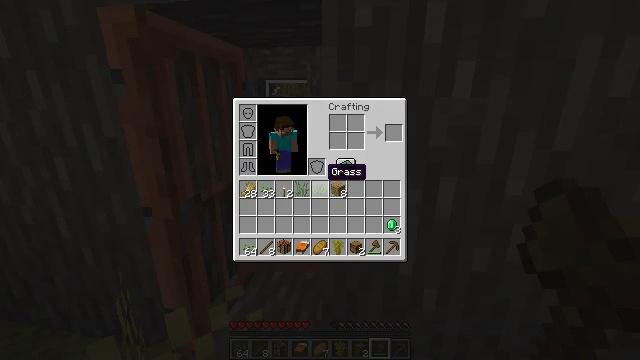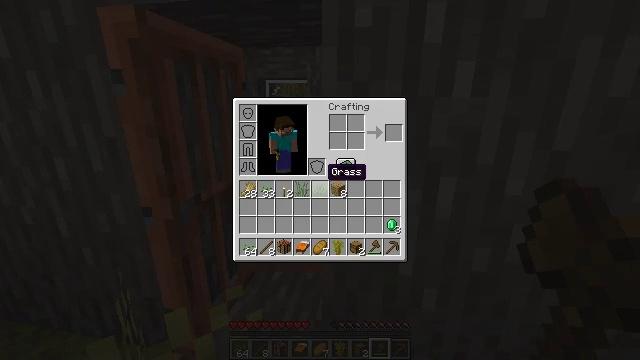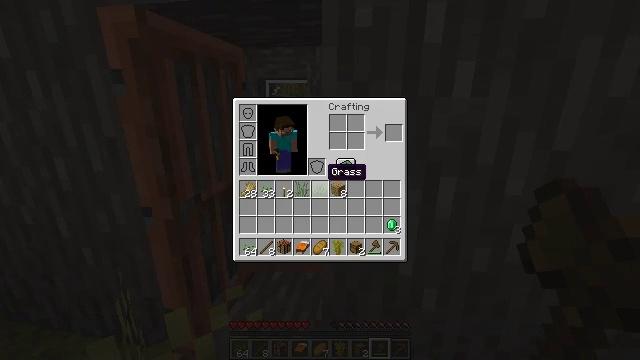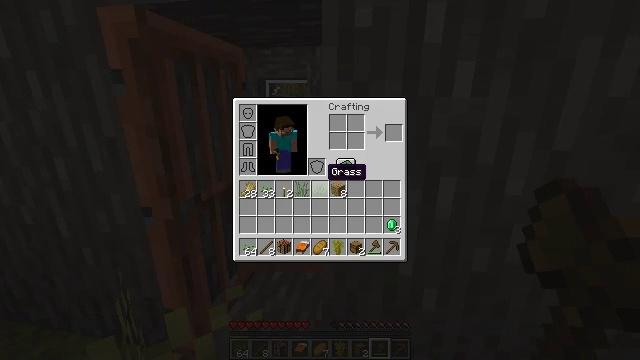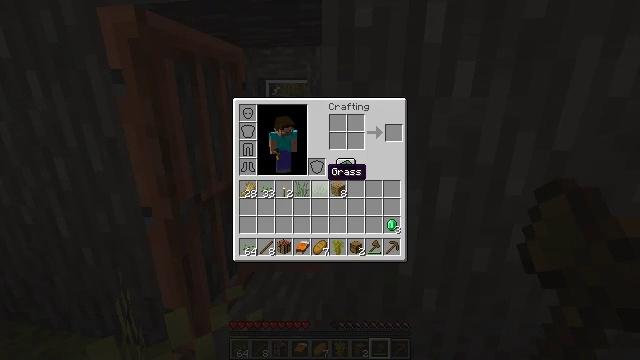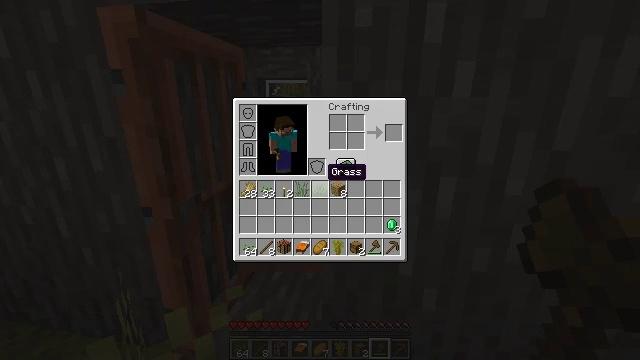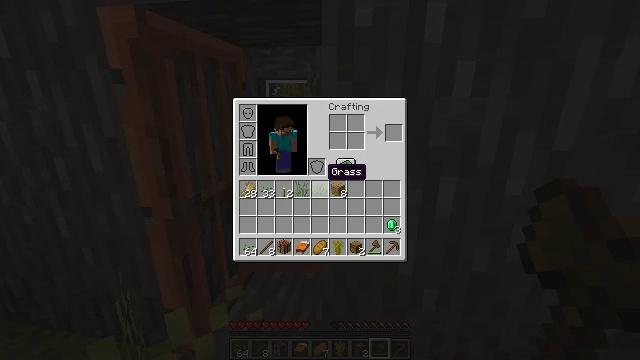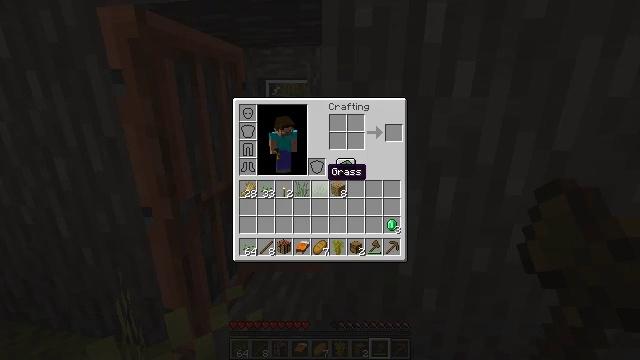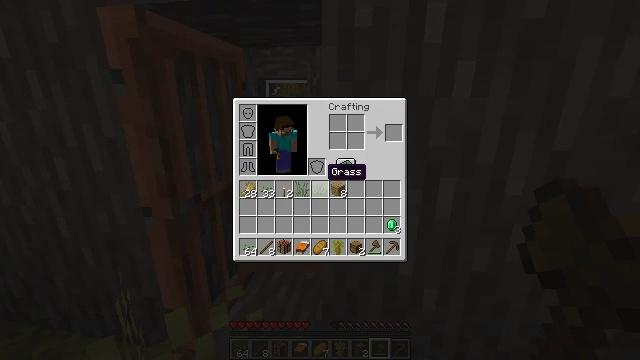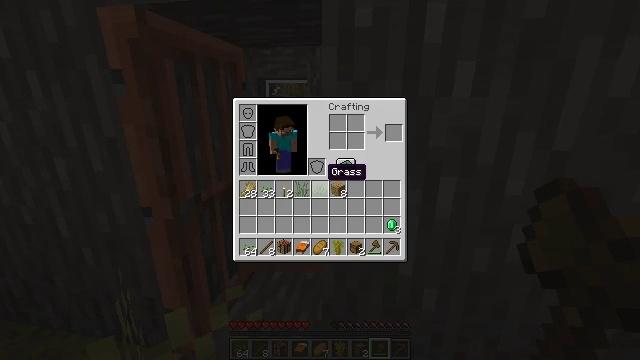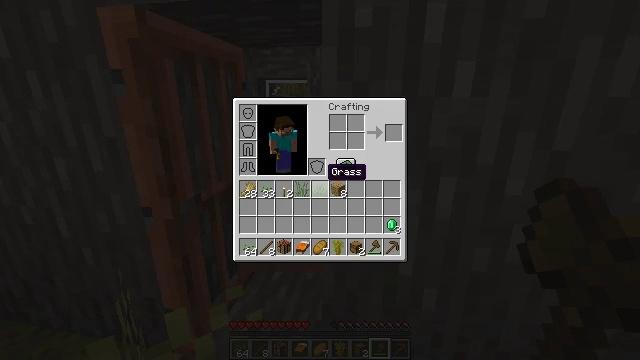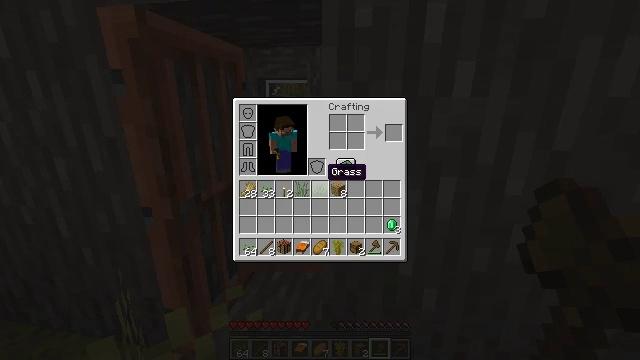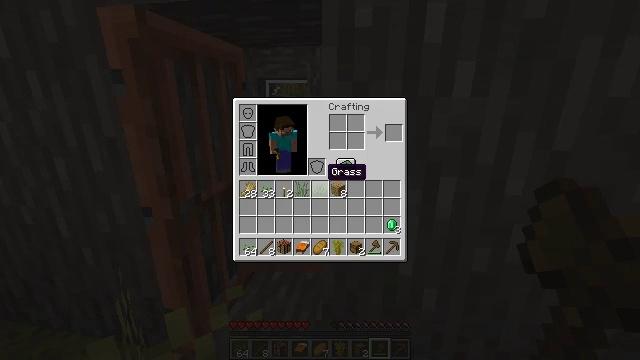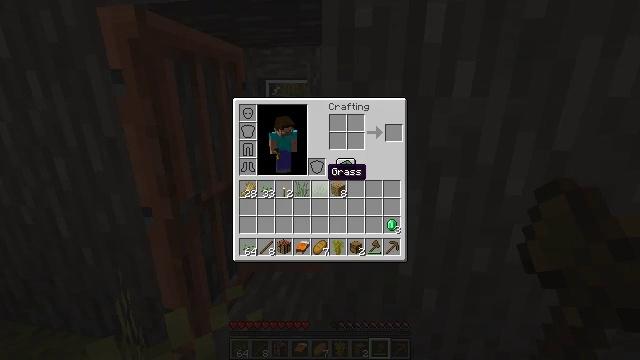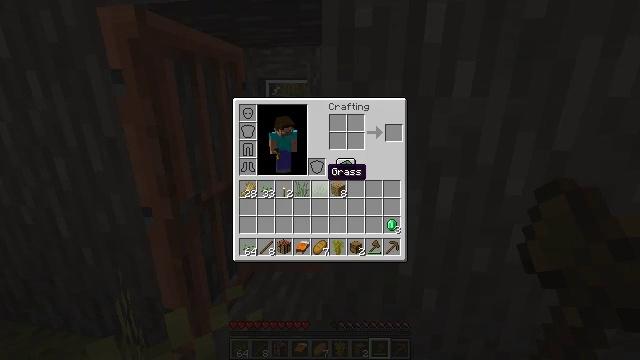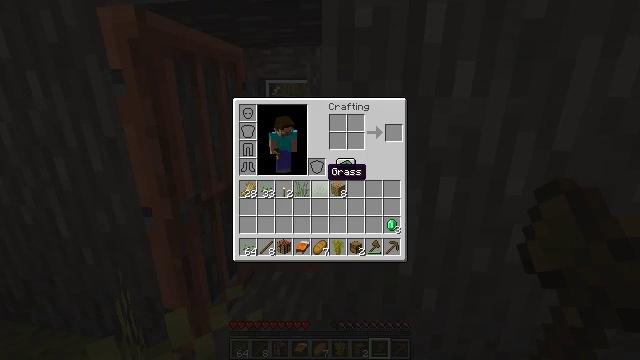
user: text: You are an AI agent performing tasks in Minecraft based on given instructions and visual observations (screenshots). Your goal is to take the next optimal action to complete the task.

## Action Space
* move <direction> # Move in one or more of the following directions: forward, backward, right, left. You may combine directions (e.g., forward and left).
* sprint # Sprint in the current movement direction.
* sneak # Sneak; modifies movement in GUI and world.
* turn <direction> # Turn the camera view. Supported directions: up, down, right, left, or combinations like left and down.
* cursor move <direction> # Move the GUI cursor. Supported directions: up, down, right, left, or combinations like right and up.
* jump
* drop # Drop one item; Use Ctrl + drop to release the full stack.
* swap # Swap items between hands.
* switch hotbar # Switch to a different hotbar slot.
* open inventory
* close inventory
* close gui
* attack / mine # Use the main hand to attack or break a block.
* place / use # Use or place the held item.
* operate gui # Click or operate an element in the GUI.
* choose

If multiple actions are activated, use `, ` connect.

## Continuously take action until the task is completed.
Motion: motion action
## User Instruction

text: Break the chest to retrieve items inside.
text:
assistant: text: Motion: no_op
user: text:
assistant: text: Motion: no_op
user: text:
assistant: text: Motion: no_op
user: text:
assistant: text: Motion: no_op
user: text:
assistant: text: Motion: no_op
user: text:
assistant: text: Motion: no_op
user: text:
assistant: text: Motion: no_op
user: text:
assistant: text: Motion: no_op
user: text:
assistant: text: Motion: no_op
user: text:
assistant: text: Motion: no_op
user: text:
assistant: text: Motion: no_op
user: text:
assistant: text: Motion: no_op
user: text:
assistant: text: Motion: no_op
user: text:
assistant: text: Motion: no_op
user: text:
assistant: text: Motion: no_op
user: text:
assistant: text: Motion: no_op
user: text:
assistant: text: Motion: no_op
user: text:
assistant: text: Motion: no_op
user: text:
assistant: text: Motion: no_op
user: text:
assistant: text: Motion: no_op
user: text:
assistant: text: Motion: no_op
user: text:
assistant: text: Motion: no_op
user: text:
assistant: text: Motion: no_op
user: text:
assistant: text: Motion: no_op
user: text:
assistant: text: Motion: no_op
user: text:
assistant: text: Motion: no_op
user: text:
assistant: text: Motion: no_op
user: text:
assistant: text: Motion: no_op
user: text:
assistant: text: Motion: no_op
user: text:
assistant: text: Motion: no_op